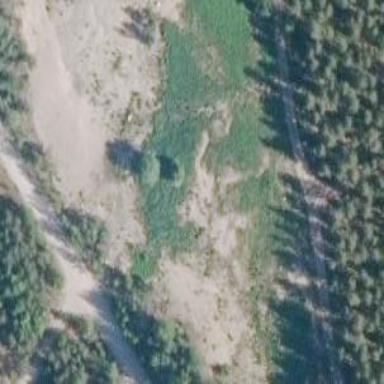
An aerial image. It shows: Natural area covered with sand.